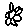
Label: flower